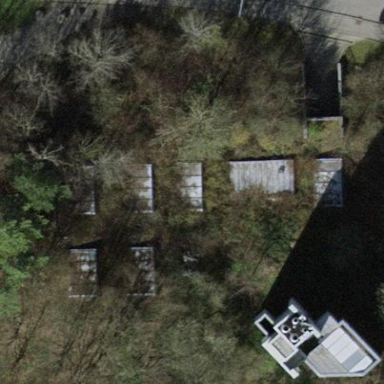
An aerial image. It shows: Service building.